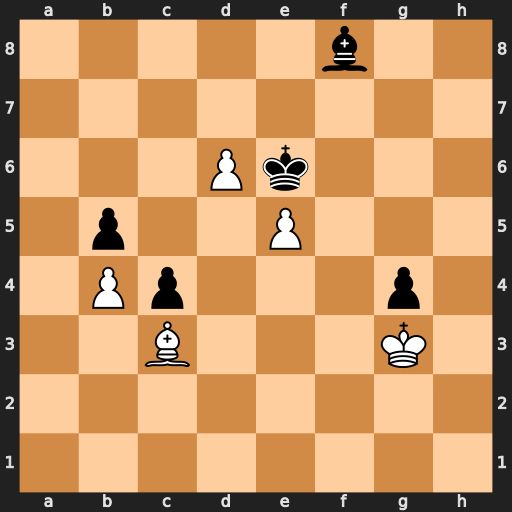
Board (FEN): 5b2/8/3Pk3/1p2P3/1Pp3p1/2B3K1/8/8
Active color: w
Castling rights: -
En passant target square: -
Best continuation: Kxg4 Bh6 Kh5 Be3 Kg6